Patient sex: M
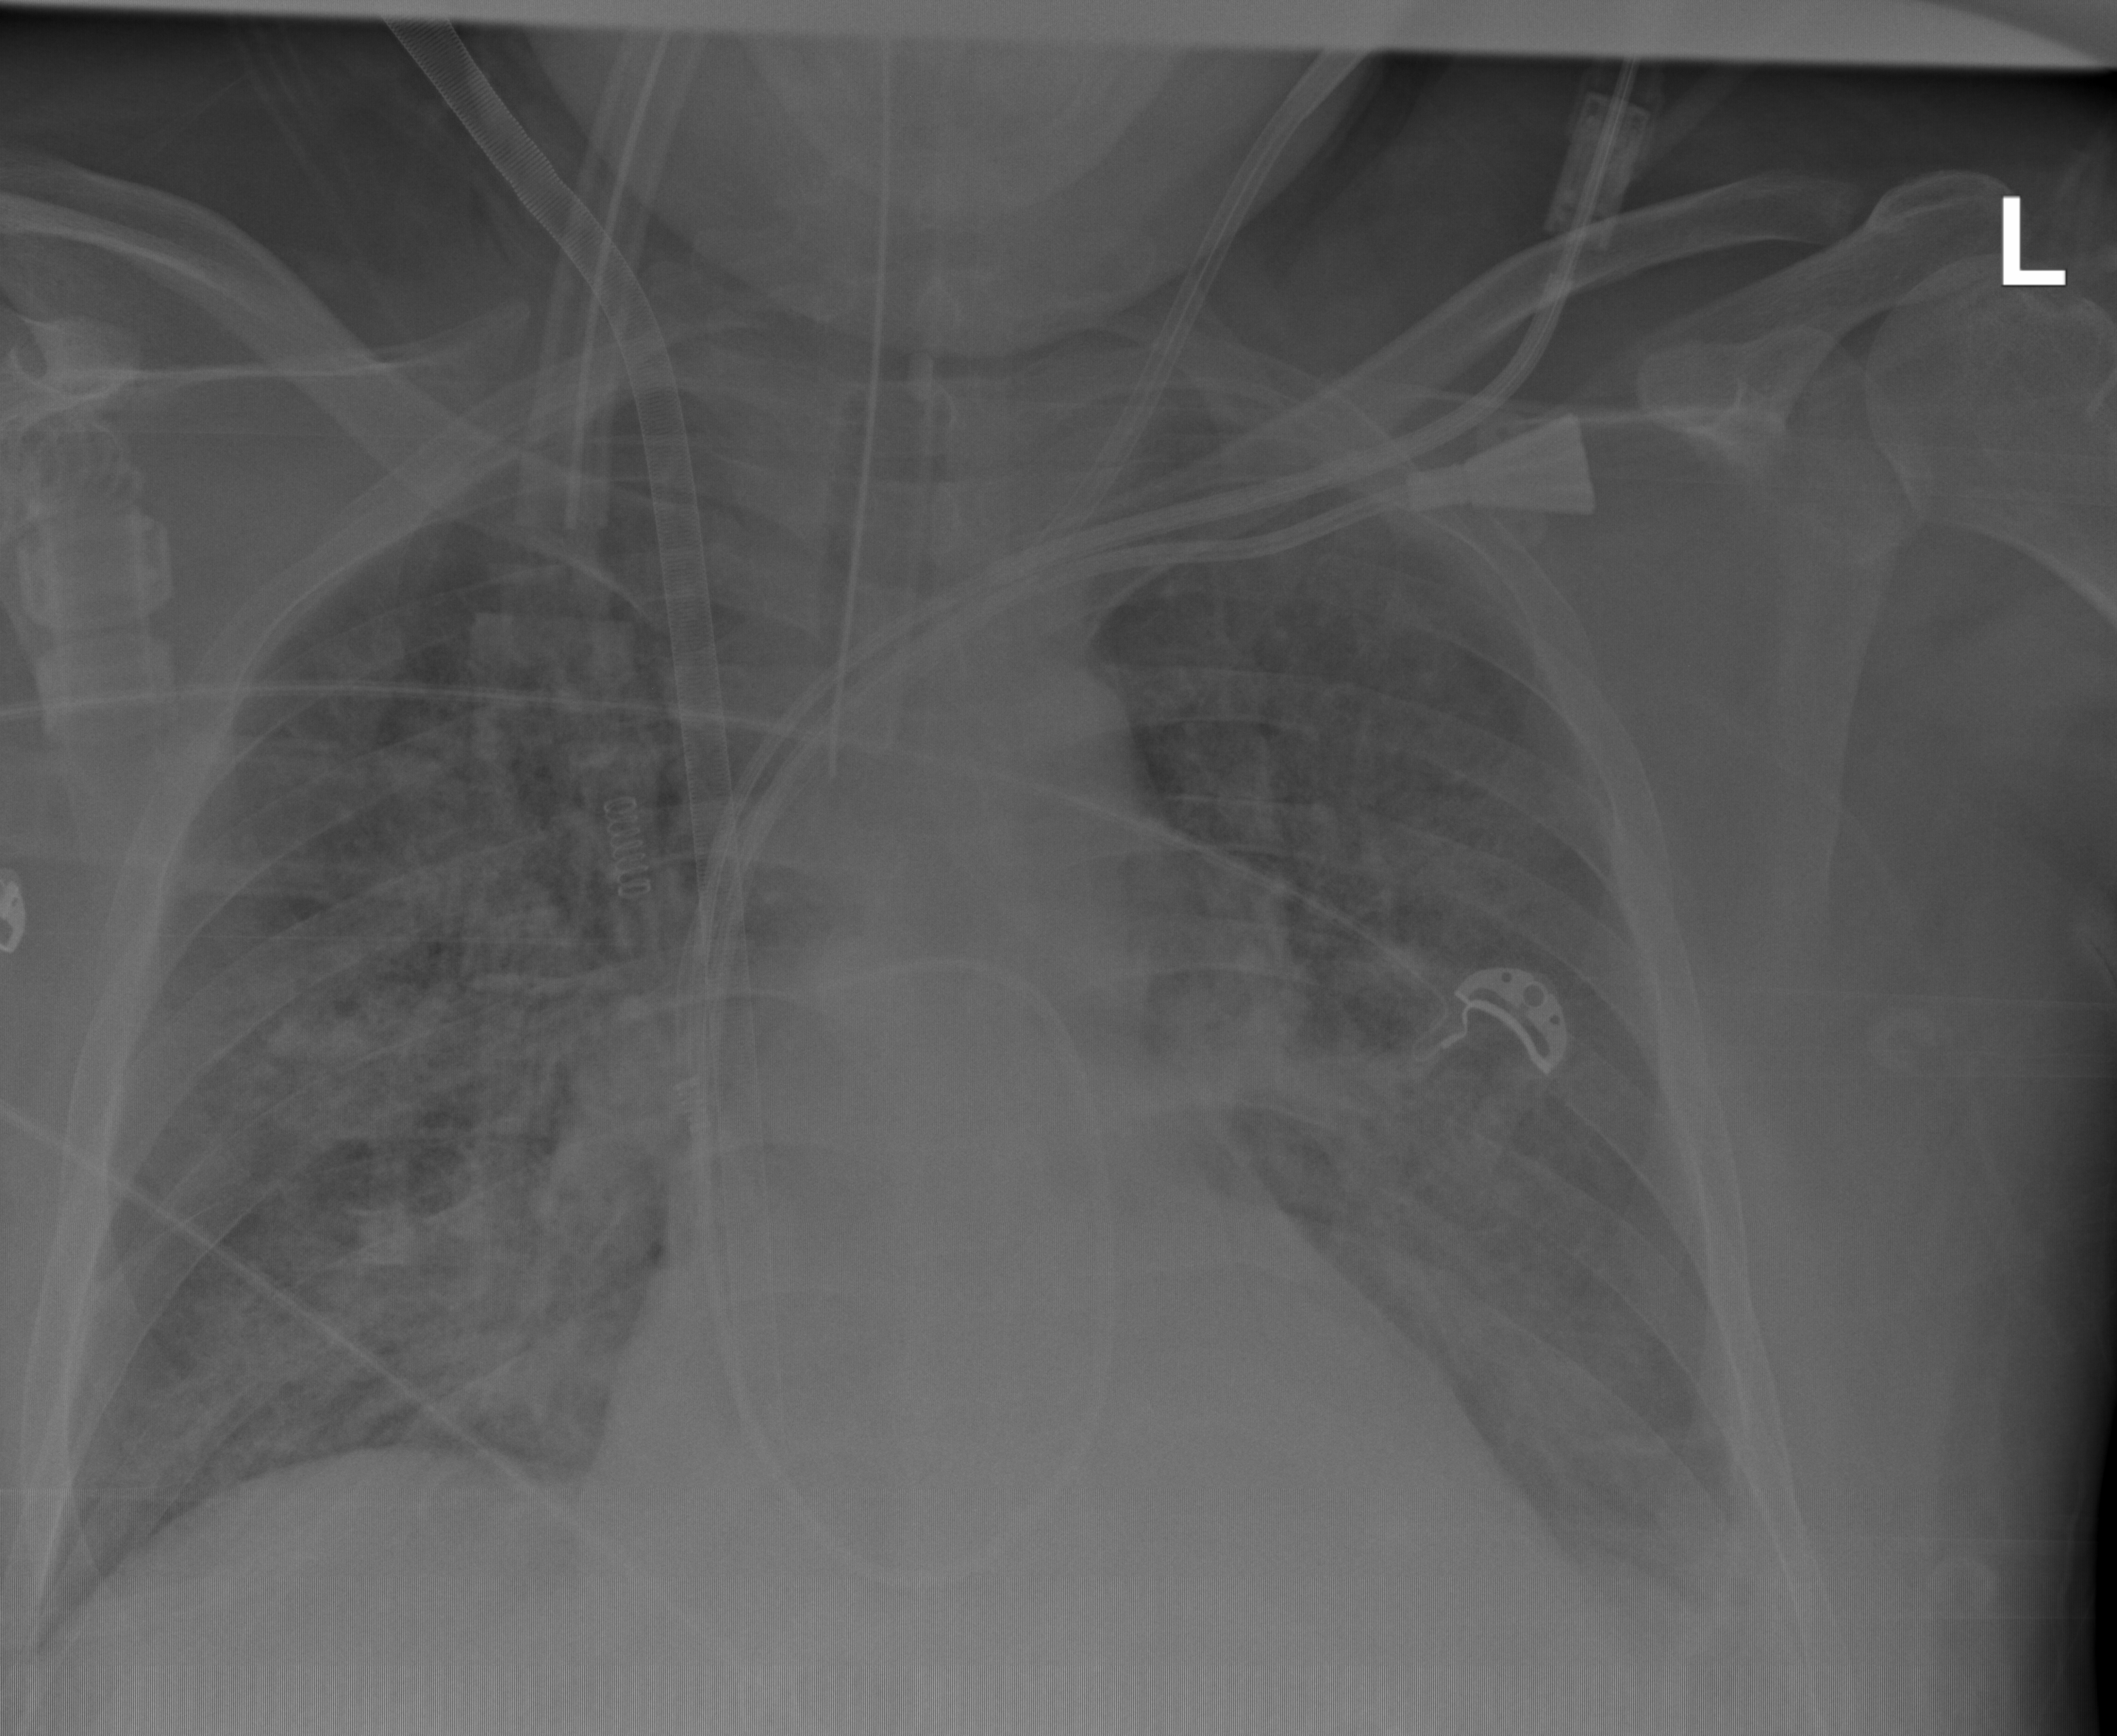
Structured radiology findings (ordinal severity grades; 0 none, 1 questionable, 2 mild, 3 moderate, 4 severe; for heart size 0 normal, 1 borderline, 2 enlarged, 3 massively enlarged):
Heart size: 2
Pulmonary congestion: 2
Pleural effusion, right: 0
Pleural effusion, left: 2
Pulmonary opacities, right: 2
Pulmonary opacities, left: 2
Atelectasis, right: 2
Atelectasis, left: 2